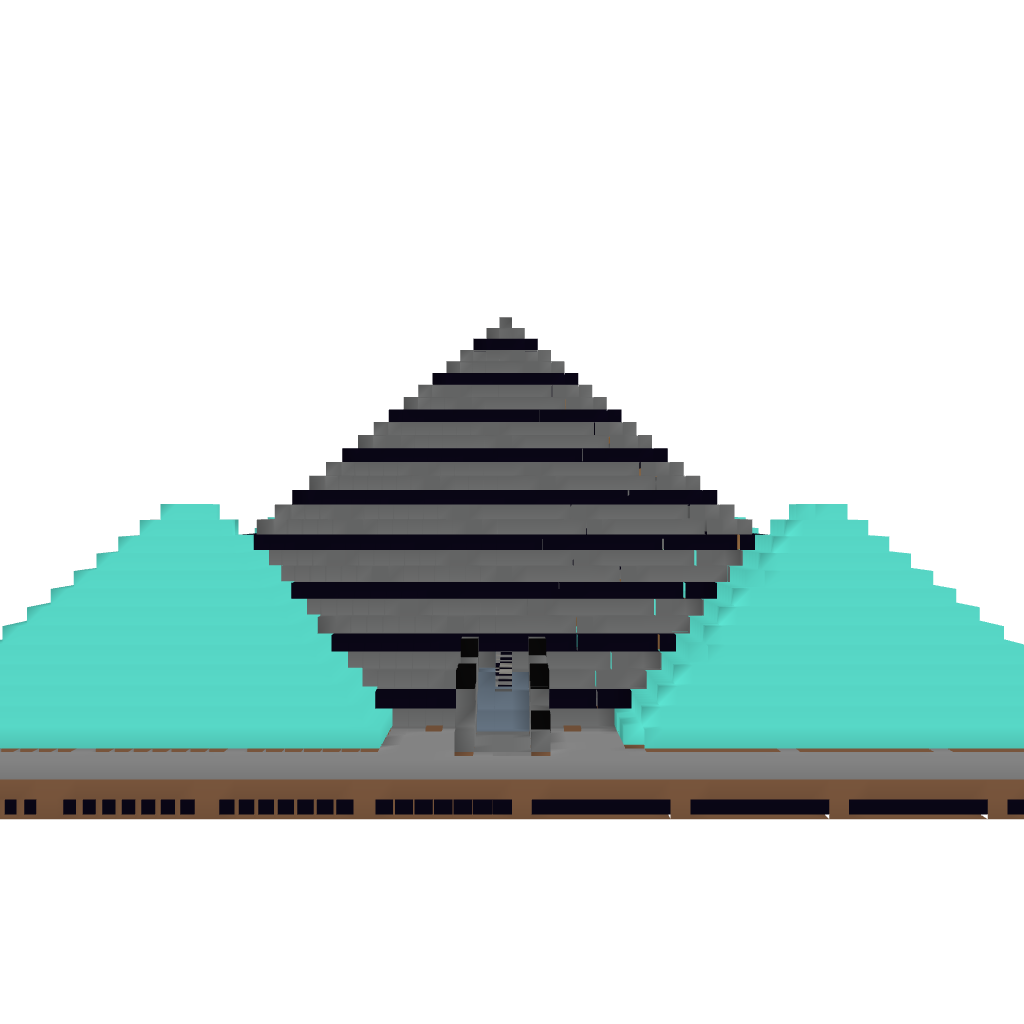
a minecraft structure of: Pyramid Spawn